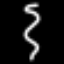
Label: squiggle